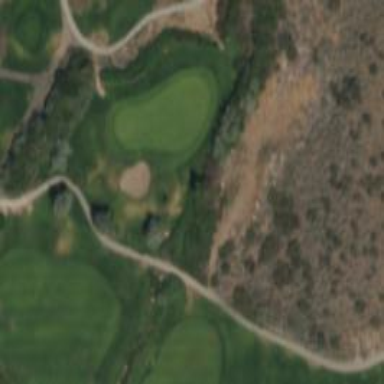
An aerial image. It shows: Rough area on grassy golf course.